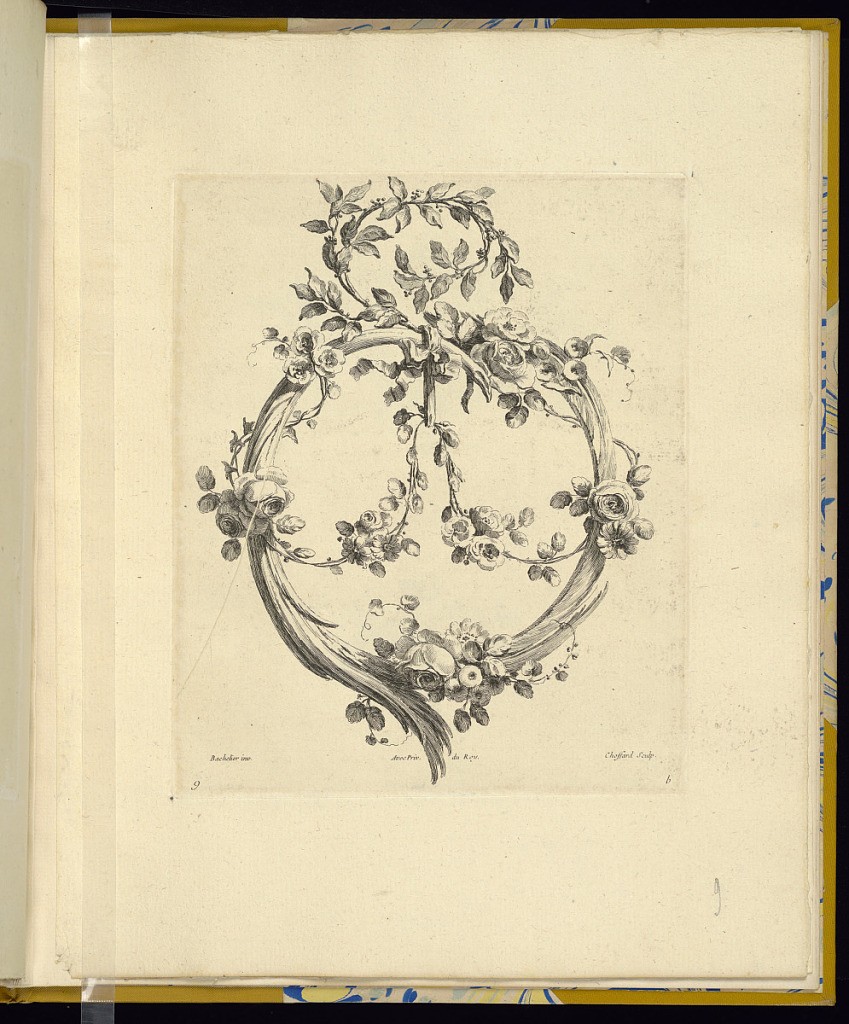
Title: Floral Tailpiece
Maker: Jean-Jacques Bachelier, French, 1724 - 1806
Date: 1762
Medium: Etching on laid paper
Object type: Print
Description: Third plate from the second series of tailpieces and fleurons originally designed for the 1755-1759 four-volume edition of the Fables de La Fontaine. A large fleurons or tailpiece made up of intertwined flowers, leaves and vines around a circular palm leaf, with a garland in the middle hanging from a tied ribbon. The plate is numbered and signed.